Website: crate-barrel
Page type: store-pickup
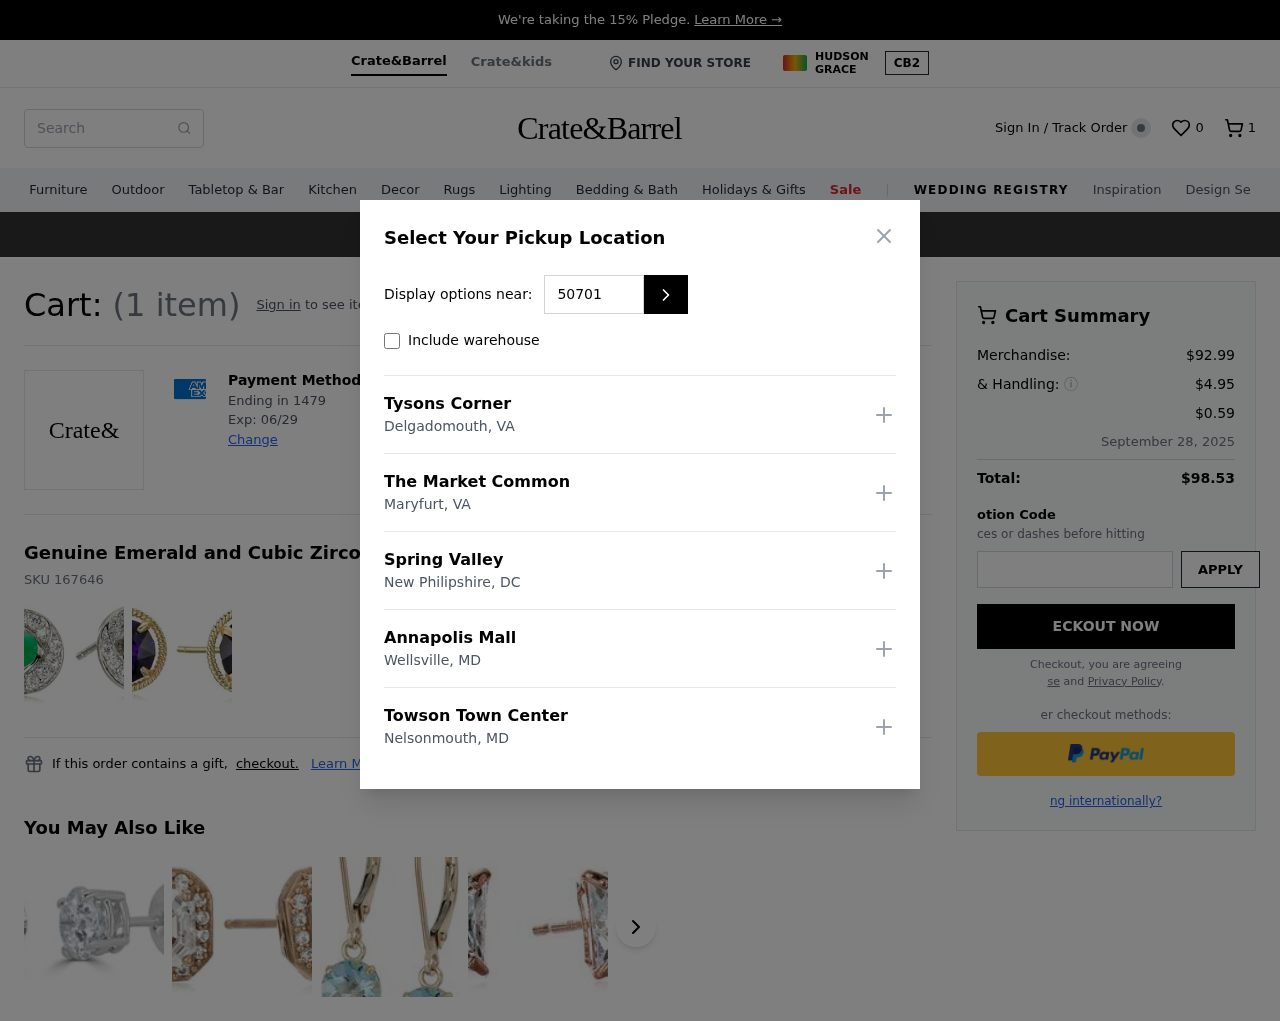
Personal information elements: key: PII_CARD_EXPIRY
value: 06/29
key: PII_CARD_LAST4
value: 1479
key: PII_LOCATION1_CITY
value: Delgadomouth
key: PII_LOCATION1_NAME
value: Tysons Corner
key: PII_LOCATION1_STATE
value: VA
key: PII_LOCATION2_CITY
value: Maryfurt
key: PII_LOCATION2_NAME
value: The Market Common
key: PII_LOCATION2_STATE
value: VA
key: PII_LOCATION3_CITY
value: New Philipshire
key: PII_LOCATION3_NAME
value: Spring Valley
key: PII_LOCATION3_STATE
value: DC
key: PII_LOCATION4_CITY
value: Wellsville
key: PII_LOCATION4_NAME
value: Annapolis Mall
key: PII_LOCATION4_STATE
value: MD
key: PII_LOCATION5_CITY
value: Nelsonmouth
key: PII_LOCATION5_NAME
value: Towson Town Center
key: PII_LOCATION5_STATE
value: MD
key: PII_POSTCODE
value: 50701
Product elements: key: PRODUCT1_NAME
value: Genuine Emerald and Cubic Zirconia Stud Earrings
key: PRODUCT1_SKU
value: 167646
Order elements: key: ORDER_NUM_ITEMS
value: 1
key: ORDER_NUM_ITEMS
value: (1 item)
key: ORDER_SUBTOTAL
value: $92.99
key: ORDER_SHIPPING_COST
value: $4.95
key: ORDER_SURCHARGE
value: $0.59
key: ORDER_DELIVERY_DATE
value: September 28, 2025
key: ORDER_TOTAL
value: $98.53
Search elements: key: HEADER_SEARCH
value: Search
Other elements: key: WISHLIST_NUM_ITEMS
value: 0